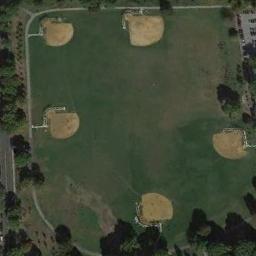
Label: baseball_diamond